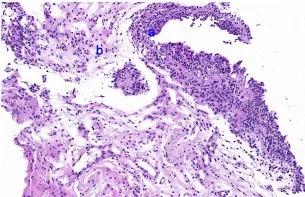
HE staining based on a urothelial biopsy specimen and IHC for HER2 expression in the urinary tract. (A, B) Slight thinning or even loss in the epithelial cell layer of the urinary tract.
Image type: pathology (immunostaining)